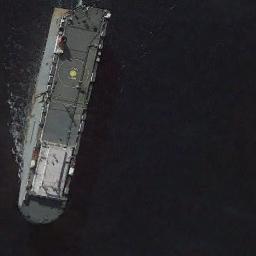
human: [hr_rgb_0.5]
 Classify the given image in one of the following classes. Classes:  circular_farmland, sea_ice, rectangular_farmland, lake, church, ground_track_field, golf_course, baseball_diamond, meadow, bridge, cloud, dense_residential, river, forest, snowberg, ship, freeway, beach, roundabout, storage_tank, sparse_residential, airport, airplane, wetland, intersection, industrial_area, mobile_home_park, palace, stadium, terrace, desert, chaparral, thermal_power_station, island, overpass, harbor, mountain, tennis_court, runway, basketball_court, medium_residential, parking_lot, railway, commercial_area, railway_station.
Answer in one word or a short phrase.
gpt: ship